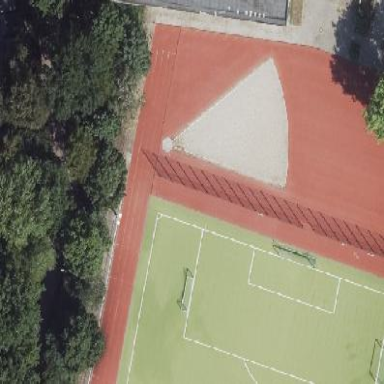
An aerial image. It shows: Shot-put sports pitch for leisure land.